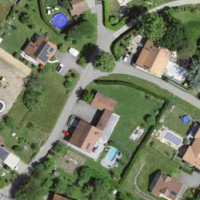
EUNIS habitat code: 54
Species observed at this site:
Chelidonium majus
Mentha spicata